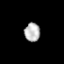
Tissue: prostate
Cell type: Fibroblasts
Senescence score: 0.7036
Nuclear area (px): 292
Mean DAPI intensity: 178.096